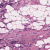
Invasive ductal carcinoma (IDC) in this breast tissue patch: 1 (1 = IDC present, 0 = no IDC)